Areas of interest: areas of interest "Fitness Center"
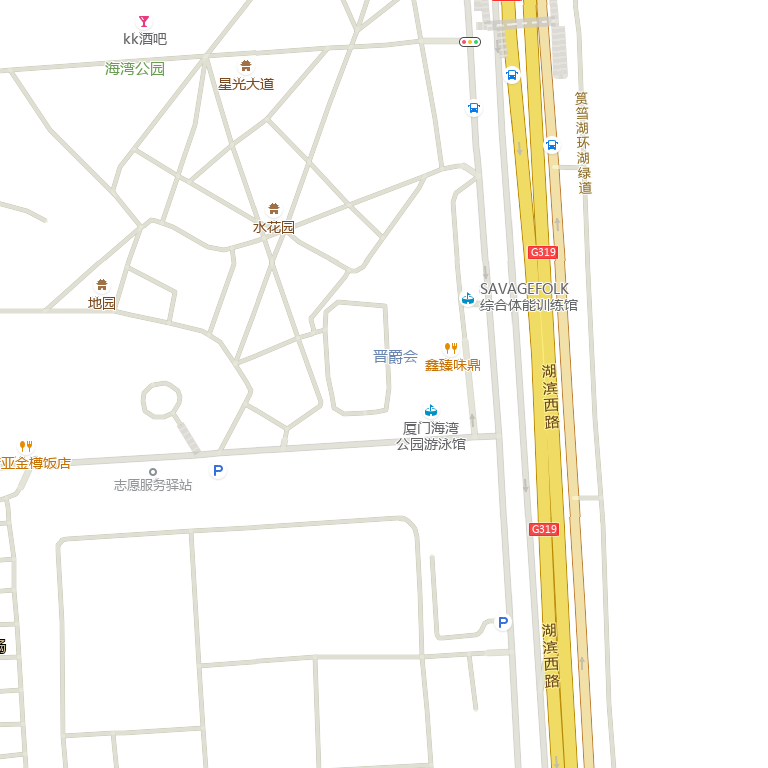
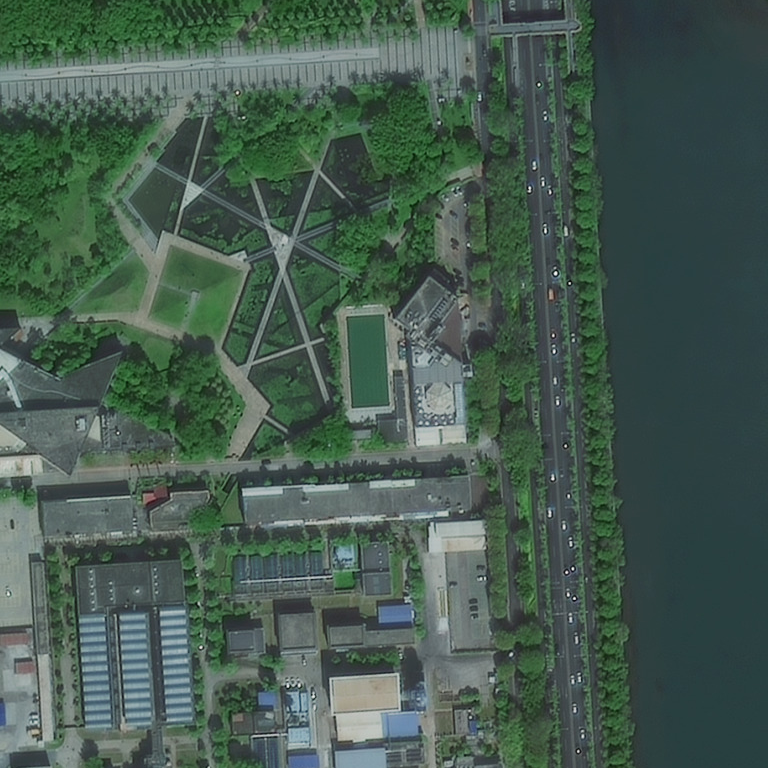